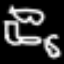
Label: hourglass